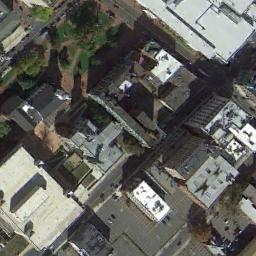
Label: commercial_area